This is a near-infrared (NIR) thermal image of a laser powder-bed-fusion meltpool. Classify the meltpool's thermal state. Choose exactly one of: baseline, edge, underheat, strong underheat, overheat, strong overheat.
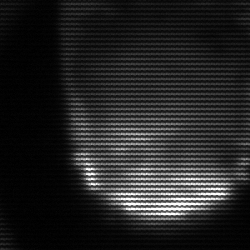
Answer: edge